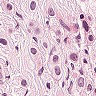
Metastatic tissue present: yes